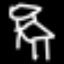
Label: chair